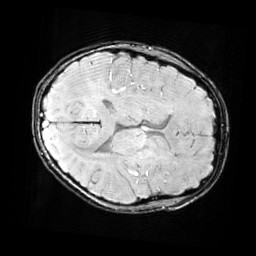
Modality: SWI
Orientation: axial
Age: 13
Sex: male
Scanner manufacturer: siemens
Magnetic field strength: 3 T
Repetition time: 0.027 s
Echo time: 0.02 s